Question: What is the number of red dots?
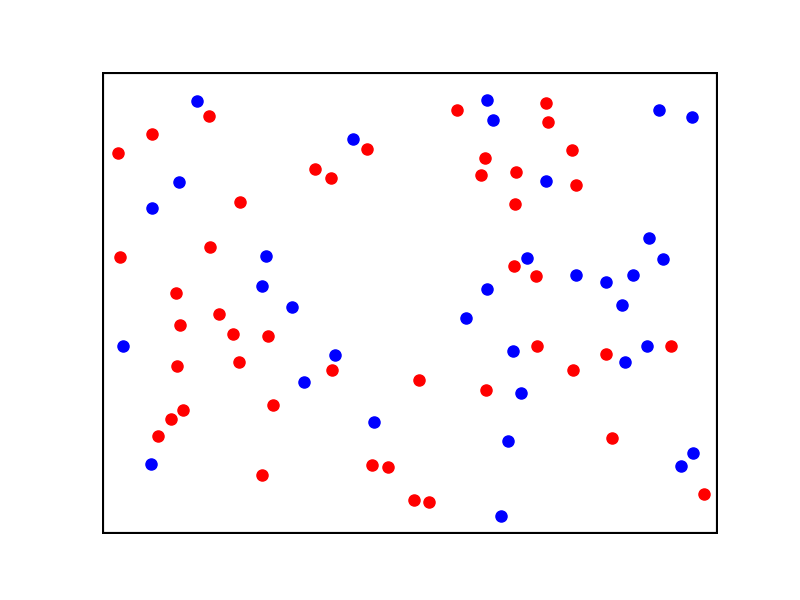
Answer: 45